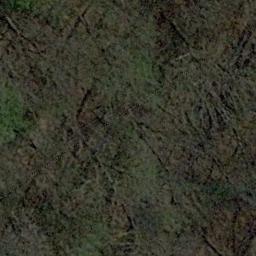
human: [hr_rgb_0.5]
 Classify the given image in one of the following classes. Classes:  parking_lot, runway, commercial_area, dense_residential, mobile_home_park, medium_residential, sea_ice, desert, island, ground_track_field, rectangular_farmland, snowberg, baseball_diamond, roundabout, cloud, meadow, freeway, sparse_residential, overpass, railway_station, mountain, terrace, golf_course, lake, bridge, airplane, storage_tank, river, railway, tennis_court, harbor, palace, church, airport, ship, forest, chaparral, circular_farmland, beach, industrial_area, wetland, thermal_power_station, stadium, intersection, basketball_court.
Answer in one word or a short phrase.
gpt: forest